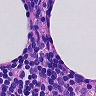
Metastatic tissue present: no